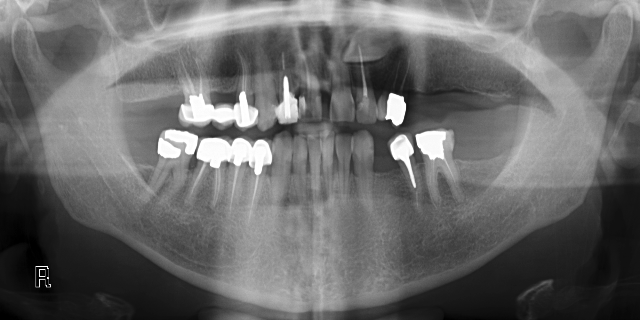
adult